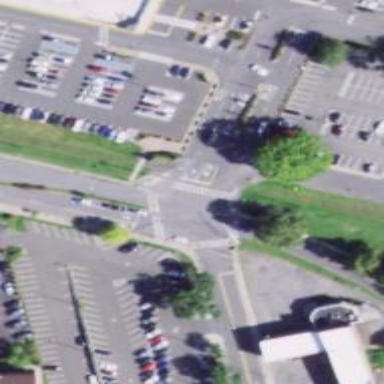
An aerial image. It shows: Zebra crossing on the road.